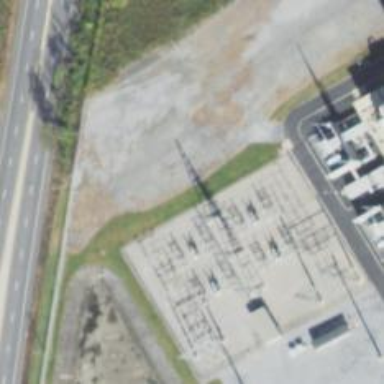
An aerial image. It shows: Switch used for power control.